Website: home-depot
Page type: payment
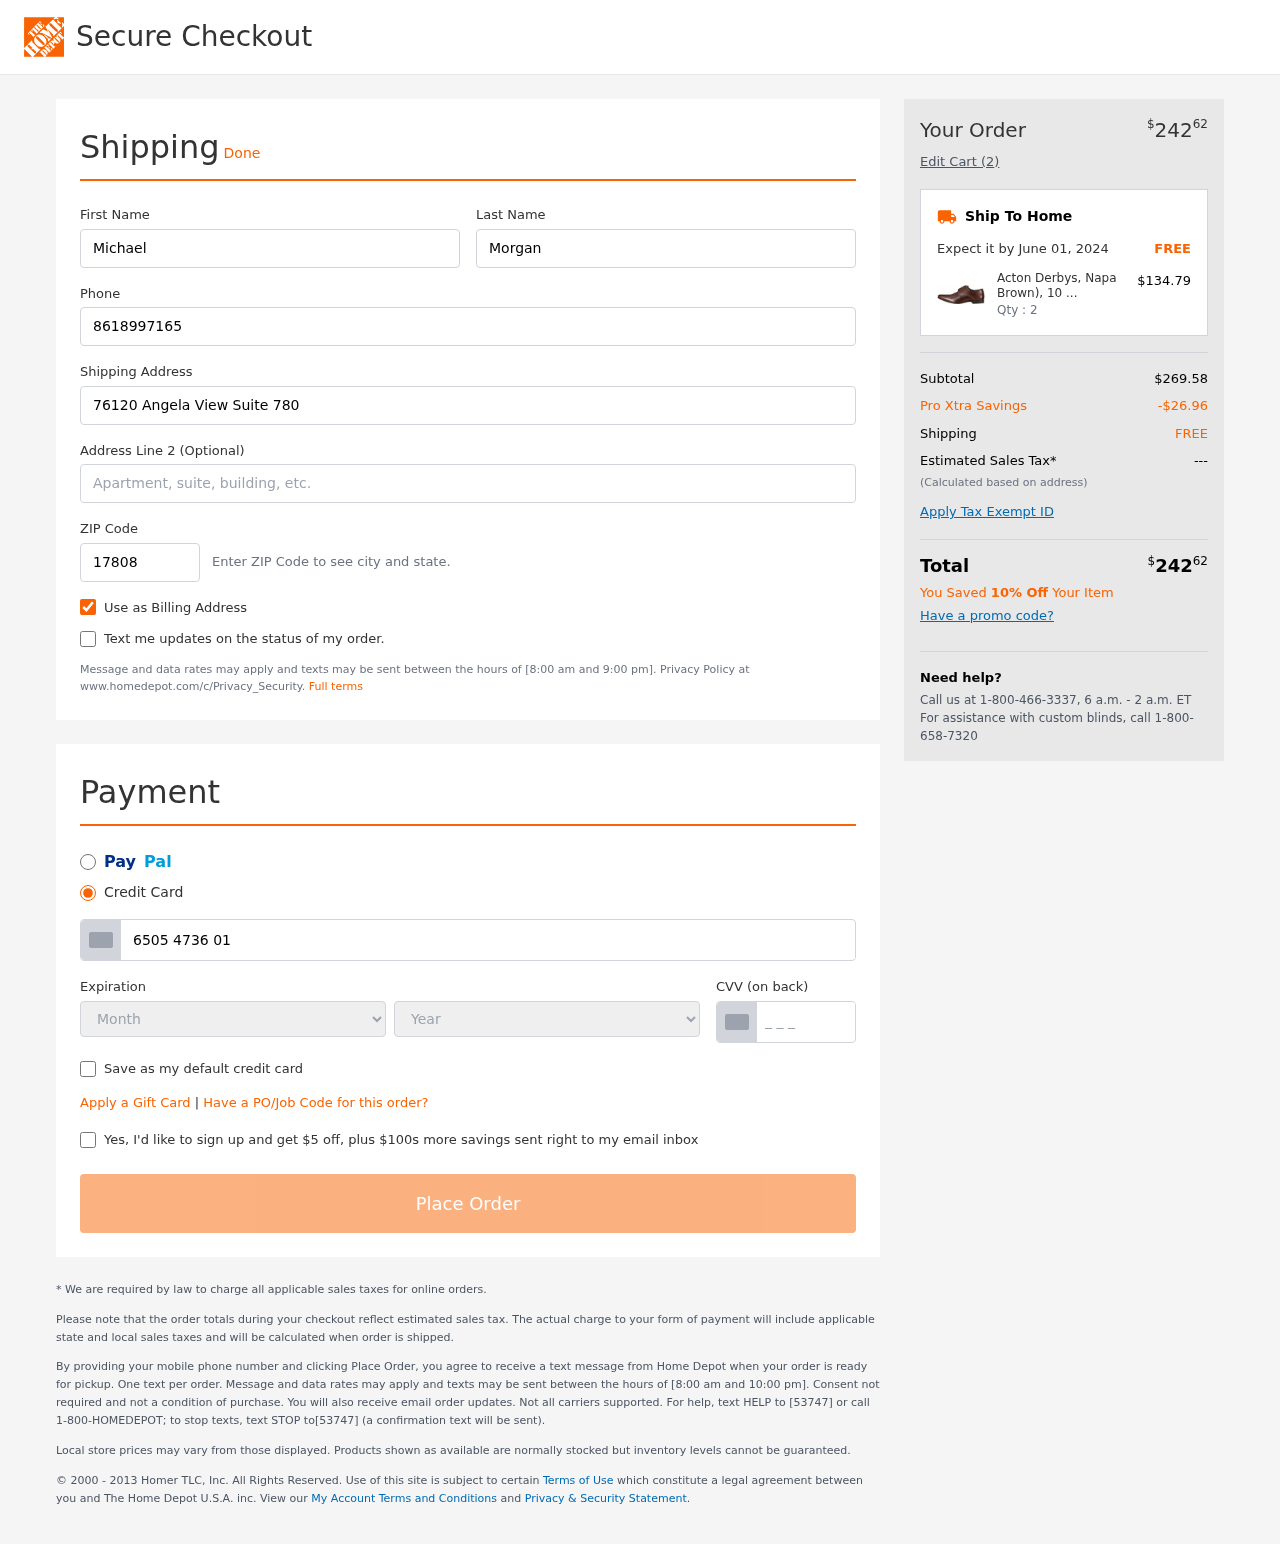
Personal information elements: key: PII_CARD_CVV
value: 501
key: PII_CARD_EXPIRY_MONTH
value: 05
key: PII_CARD_EXPIRY_YEAR
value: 26
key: PII_CARD_NUMBER
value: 6505 4736 0157 9119
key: PII_FIRSTNAME
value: Michael
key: PII_LASTNAME
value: Morgan
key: PII_PHONE
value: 8618997165
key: PII_POSTCODE
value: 17808
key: PII_STREET
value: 76120 Angela View Suite 780
Product elements: key: PRODUCT1_NAME
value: Acton Derbys, Napa Brown), 10 UK
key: PRODUCT1_PRICE
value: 134.79
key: PRODUCT1_QUANTITY
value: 2
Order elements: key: ORDER_TOTAL
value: $24262
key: ORDER_NUM_ITEMS
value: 2
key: ORDER_DELIVERY_DATE
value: June 01, 2024
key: ORDER_SUBTOTAL
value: $269.58
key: ORDER_DISCOUNT
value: -$26.96
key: ORDER_SHIPPING_COST
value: FREE